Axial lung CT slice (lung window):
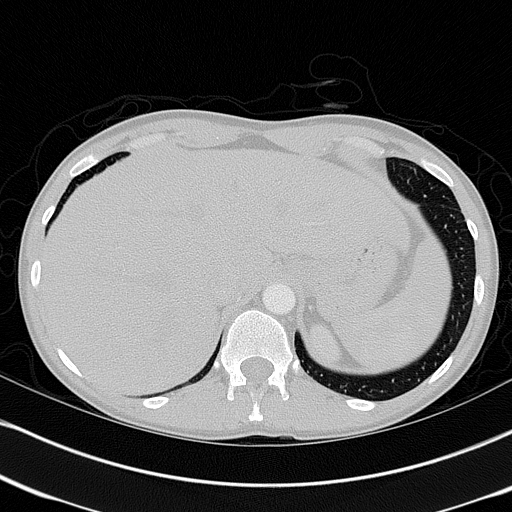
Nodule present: no